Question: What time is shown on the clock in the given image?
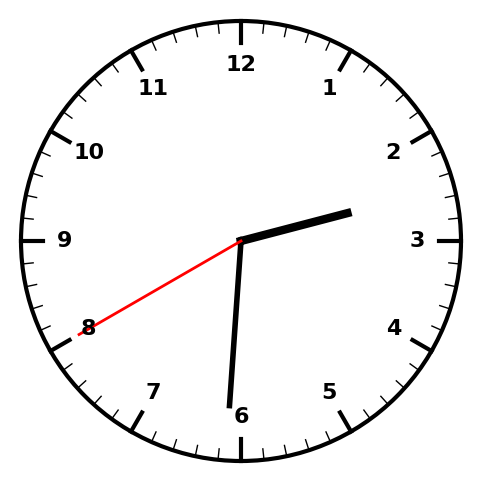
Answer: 02:30:40